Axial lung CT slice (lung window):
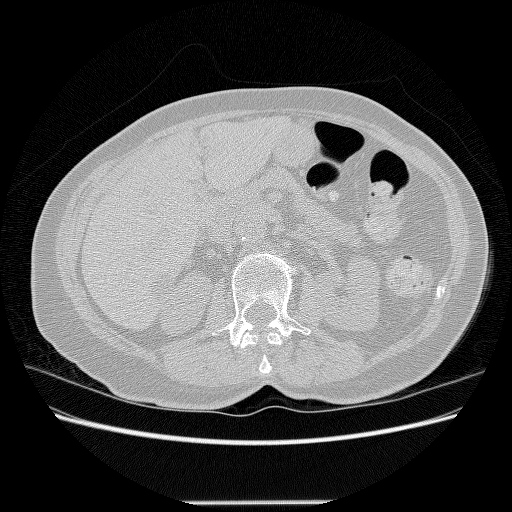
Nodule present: no